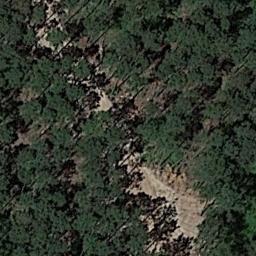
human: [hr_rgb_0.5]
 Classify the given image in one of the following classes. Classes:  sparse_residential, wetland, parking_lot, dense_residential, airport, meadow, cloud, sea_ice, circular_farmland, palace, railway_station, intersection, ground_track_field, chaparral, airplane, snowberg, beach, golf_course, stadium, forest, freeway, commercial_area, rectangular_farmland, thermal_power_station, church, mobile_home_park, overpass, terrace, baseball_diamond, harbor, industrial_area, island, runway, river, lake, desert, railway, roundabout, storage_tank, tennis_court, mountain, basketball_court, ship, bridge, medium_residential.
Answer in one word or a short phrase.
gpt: forest